Aerial crown-view tile of a tropical tree (Barro Colorado Island, Panama), acquired 20250818:
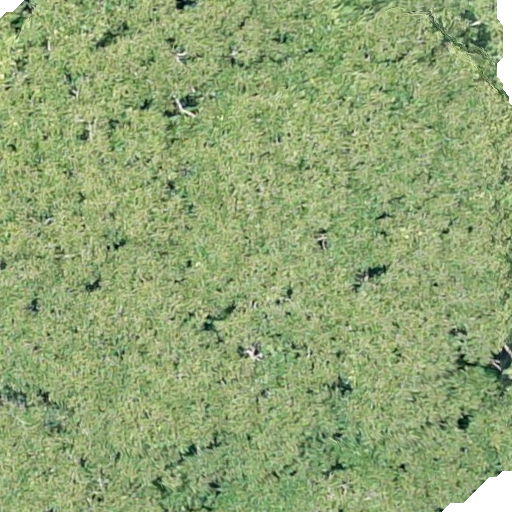
Species: Dipteryx oleifera
GBIF accepted scientific name: Dipteryx oleifera
Crown area: 536.738 m²